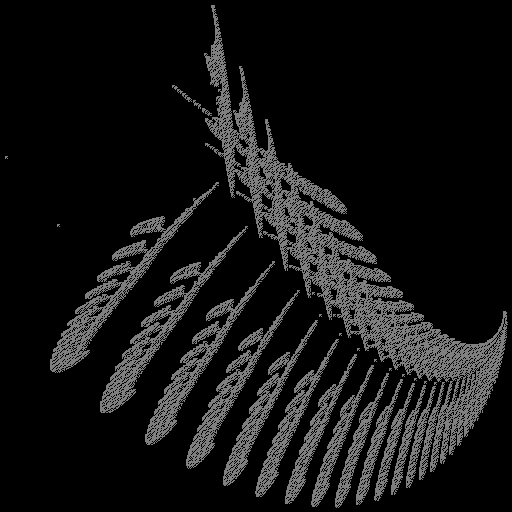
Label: newyorkfern